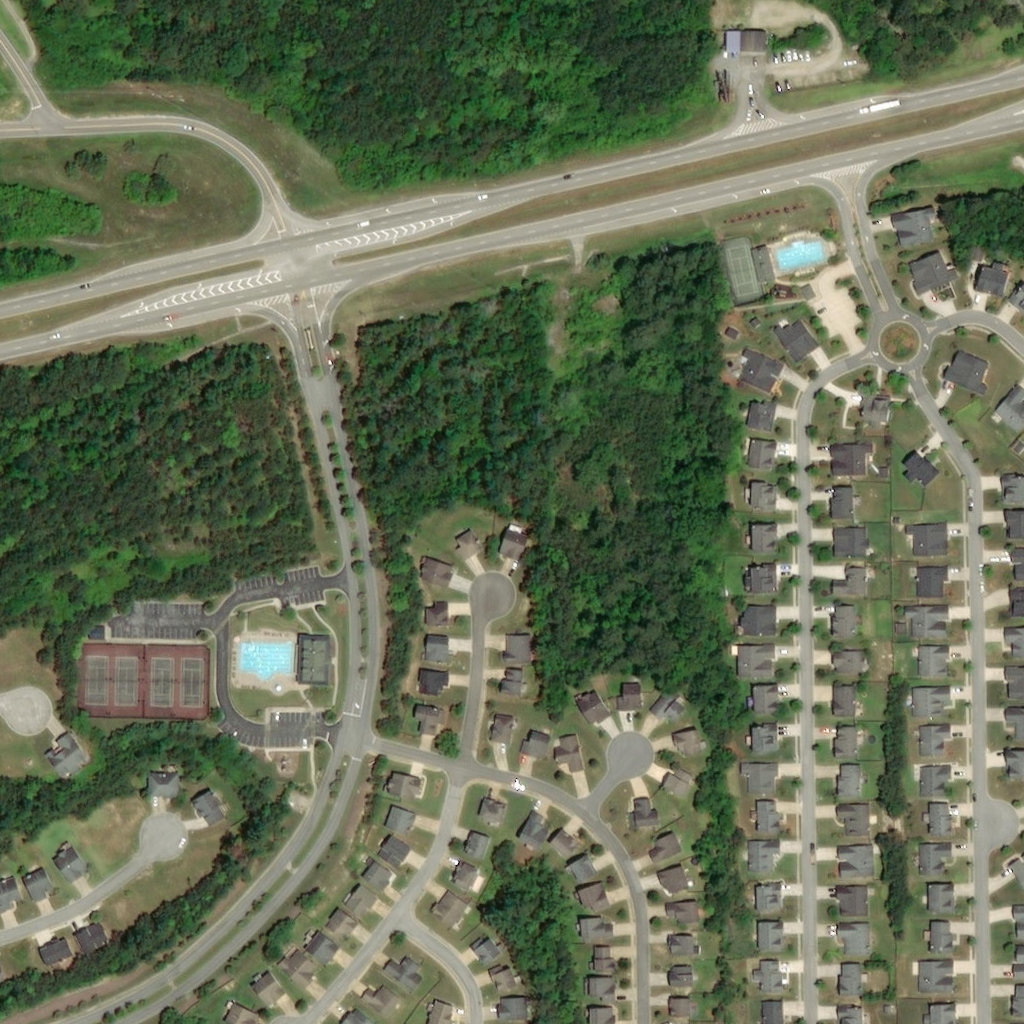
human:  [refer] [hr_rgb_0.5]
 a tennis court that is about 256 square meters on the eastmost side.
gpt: <box>[[70, 23, 73, 28, 0]]</box>